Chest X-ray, AP view. Patient: 29 years old, sex F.
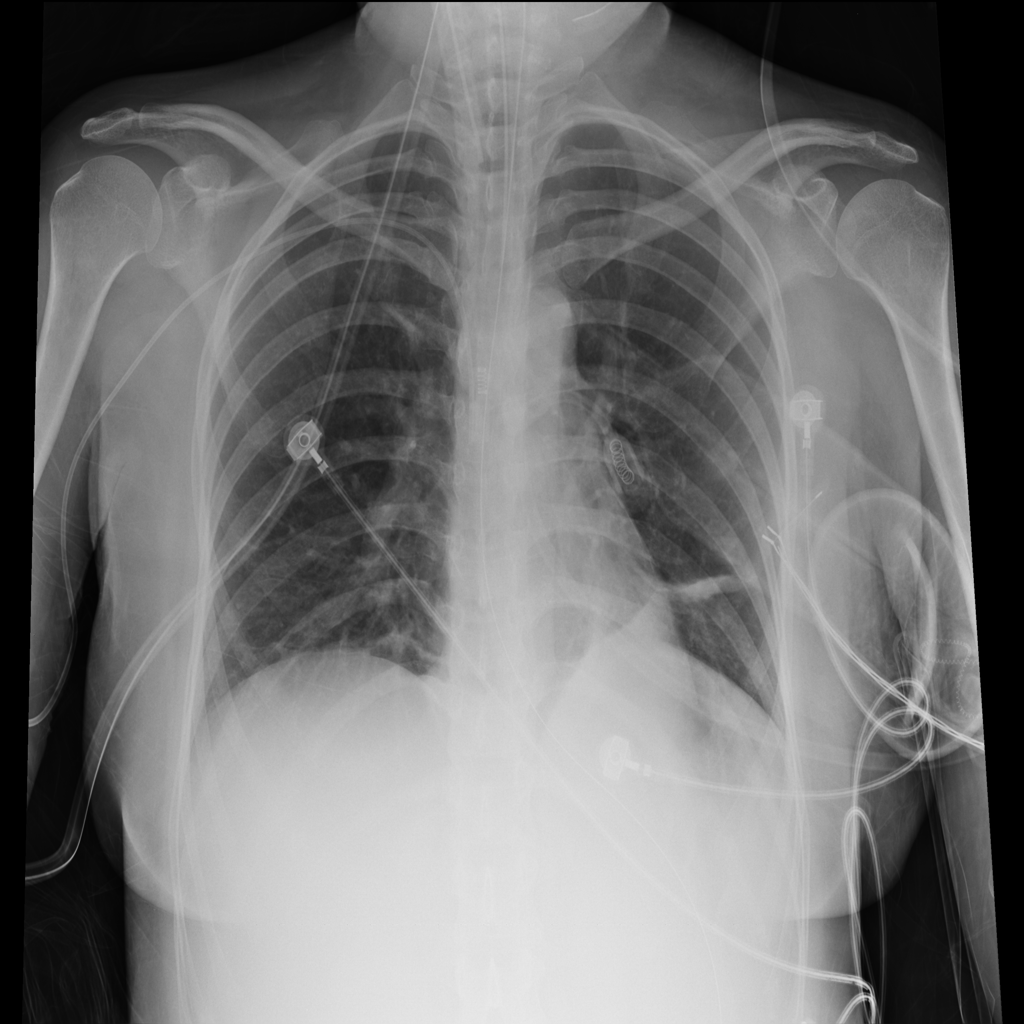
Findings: No Finding